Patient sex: F
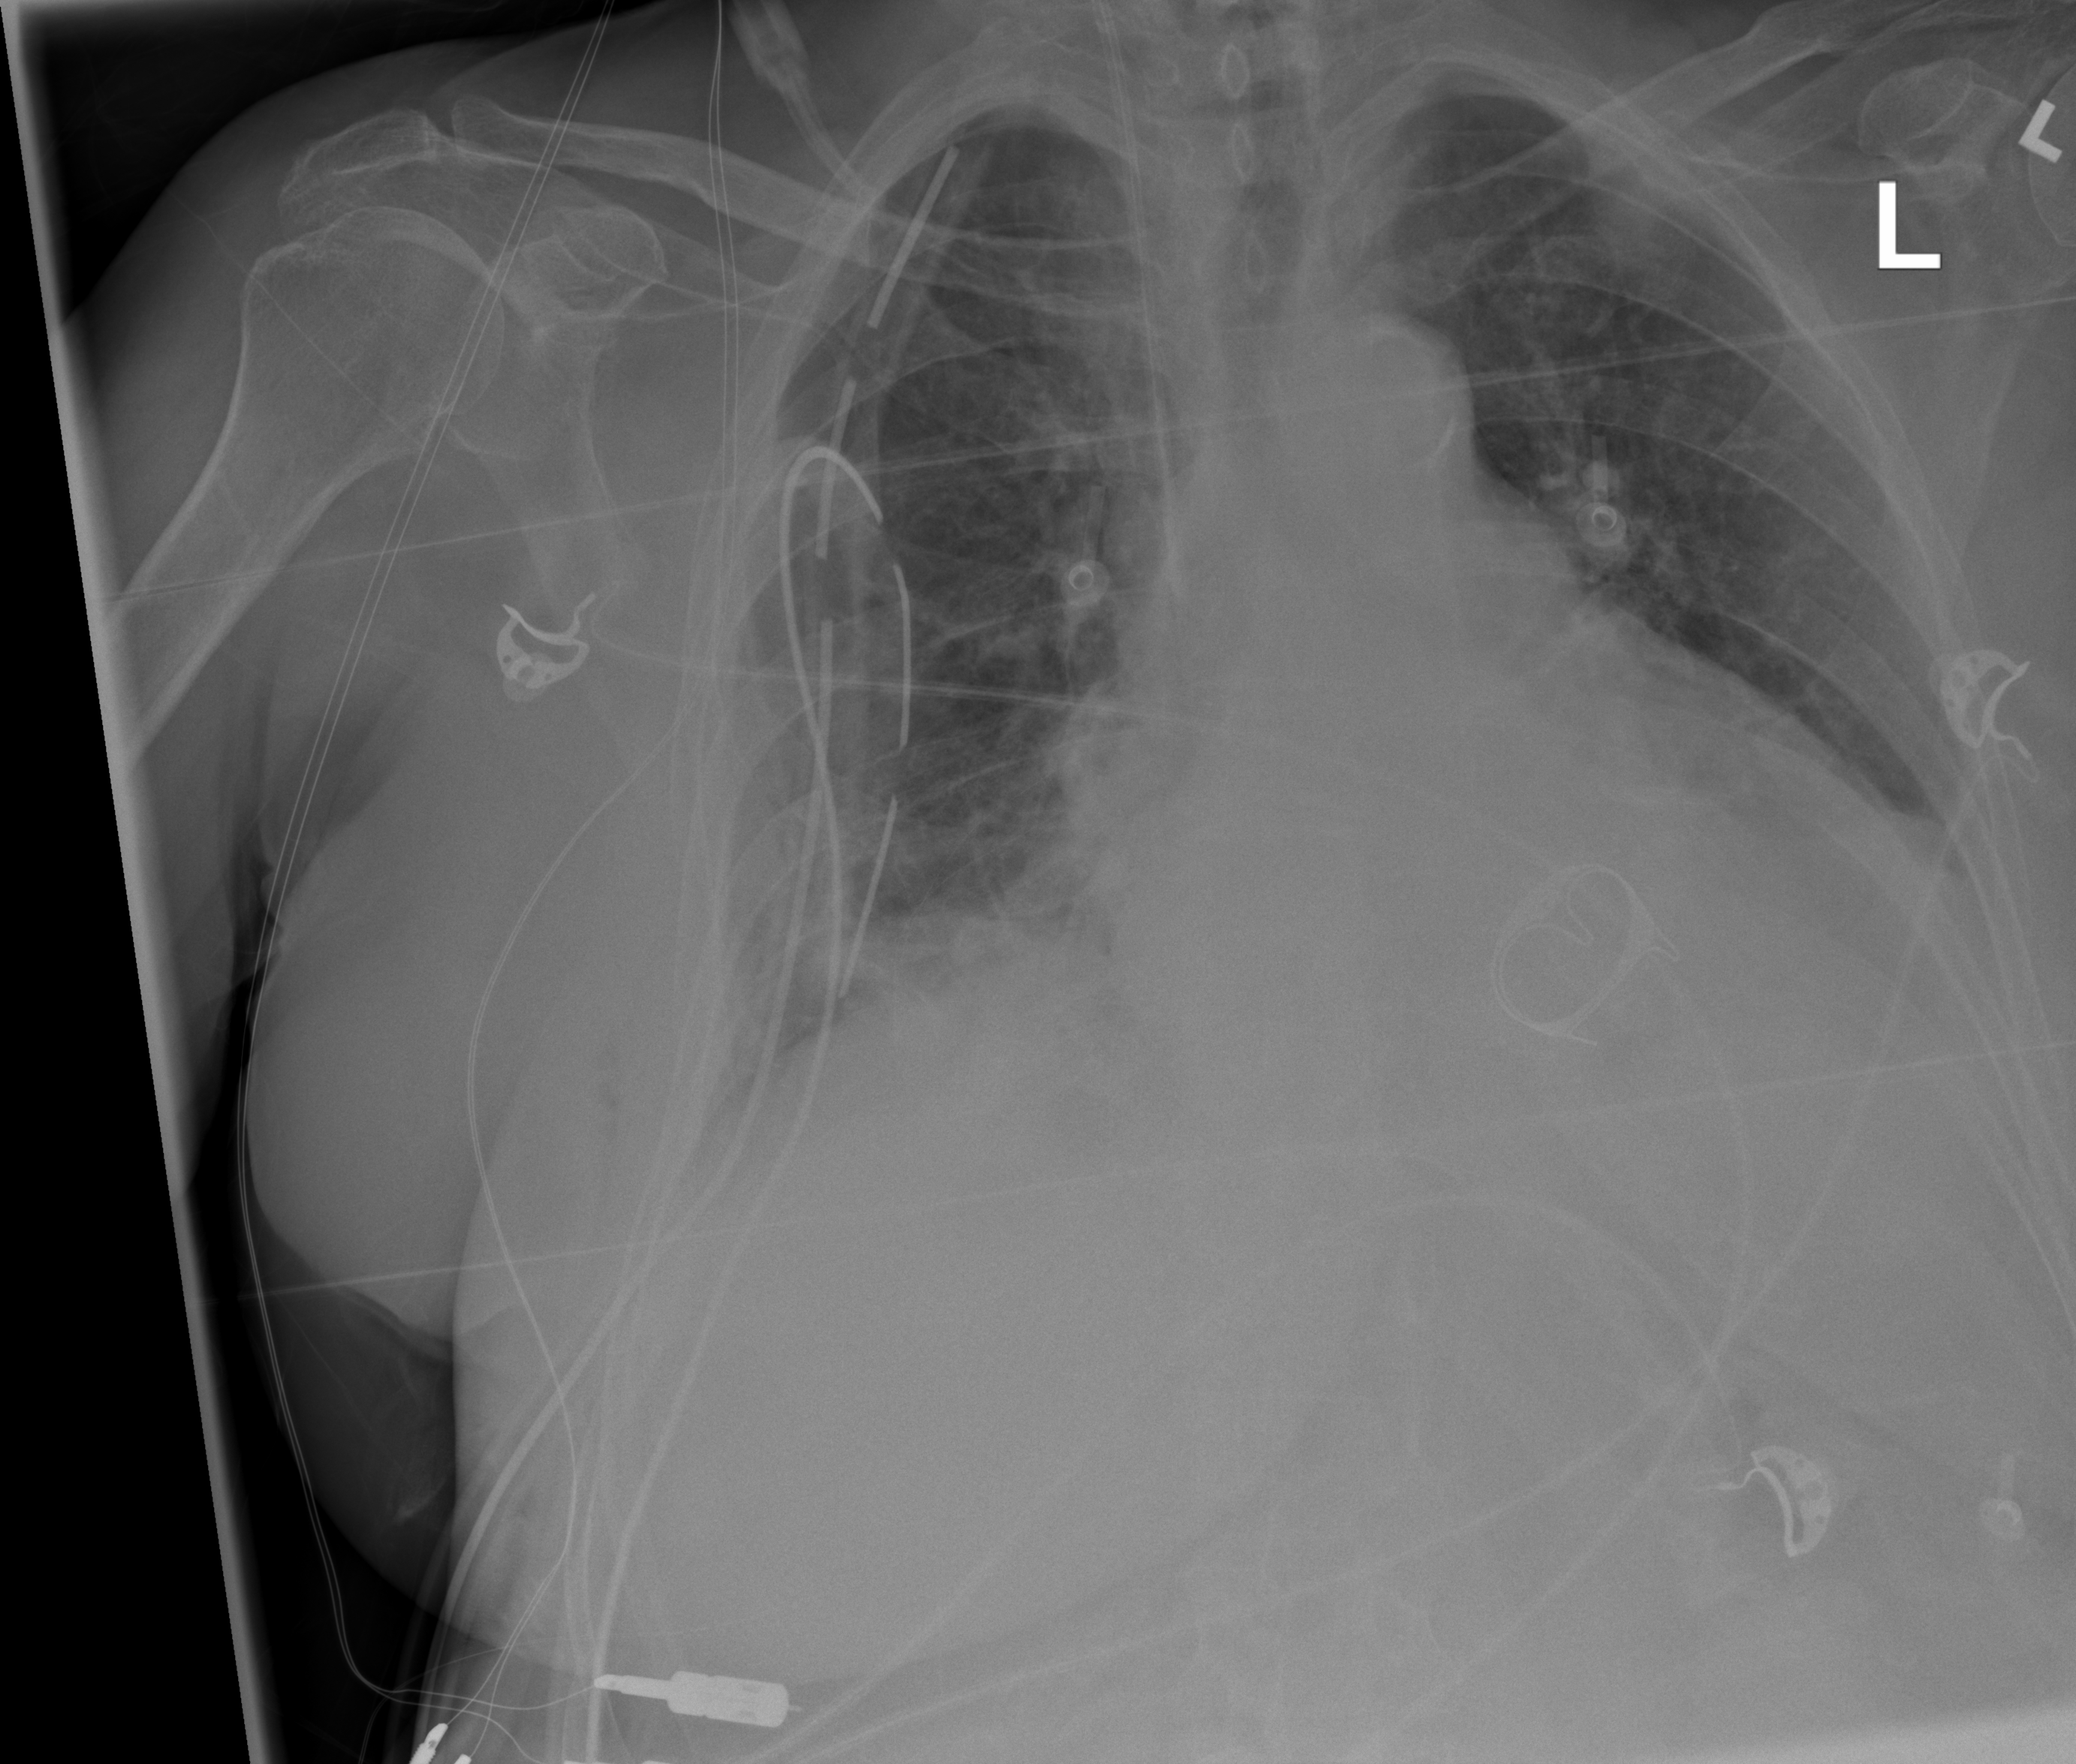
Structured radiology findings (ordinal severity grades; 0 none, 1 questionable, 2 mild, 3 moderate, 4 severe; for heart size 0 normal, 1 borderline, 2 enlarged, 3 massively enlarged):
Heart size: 1
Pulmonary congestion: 2
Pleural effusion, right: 2
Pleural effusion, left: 2
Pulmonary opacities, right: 2
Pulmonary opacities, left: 0
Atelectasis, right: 2
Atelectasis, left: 2